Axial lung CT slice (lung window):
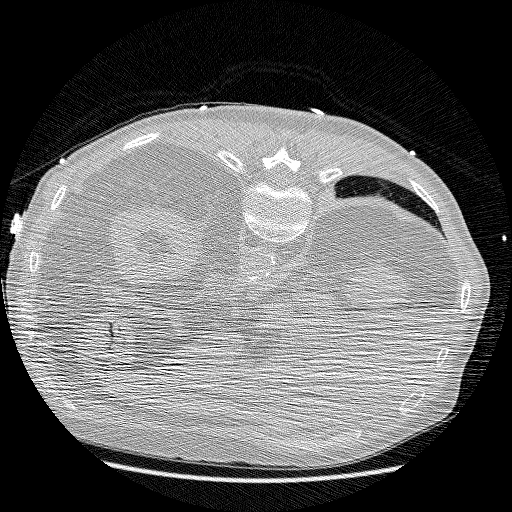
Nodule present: no